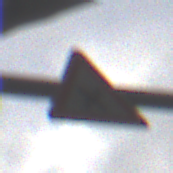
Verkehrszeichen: KreuzungOderEinmuendung
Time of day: MorningAfternoon
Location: Roofed (Urban)
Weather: PartlyCloudy
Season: NotSpecified
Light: Natural